七年级 · 算术
如图, 在正方形 $A B C D$ 的每个顶点上写一个数, 把这个正方形每条边的两端点上的数加起来, 将和写在这条边

上. 已知 $A B$ 上的数是 $3, B C$ 上的数是 $7, C D$ 上的数是 12 ,则 $A D$ 上的数是 $\qquad$ .

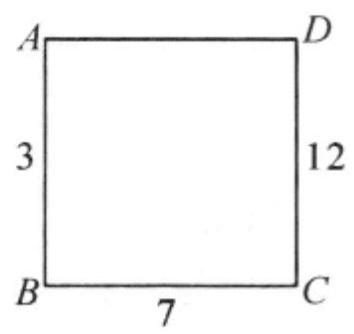
答案: 【答案】8

【解析】

【分析】

本题考查的是三元一次方程组的应用.

设 $A$ 端点数为 $x, B$ 端点数为 $y, D$ 端点数为 $z$, 则 $C$ 端点数为 $7-y$, 然后根据 $A B$ 上的数是

$3, C D$ 上的数是 12 列出方程组, 由 (1)+ (2)即可得到答案.

【解答】

解: 设 $A$ 端点数为 $x, B$ 端点数为 $y, D$ 端点数为 $z$, 则 $C$ 端点数为 $7-y$,

根据题意可得, $\left\{\begin{array}{l}x+y=3(1 \\ z+7-y=12(2)\end{array}\right.$

由 (1) + (2)得 $x+y+z+7-y=12+3$,

故 $x+z=8$,

即 $A D$ 上的数是 8 .